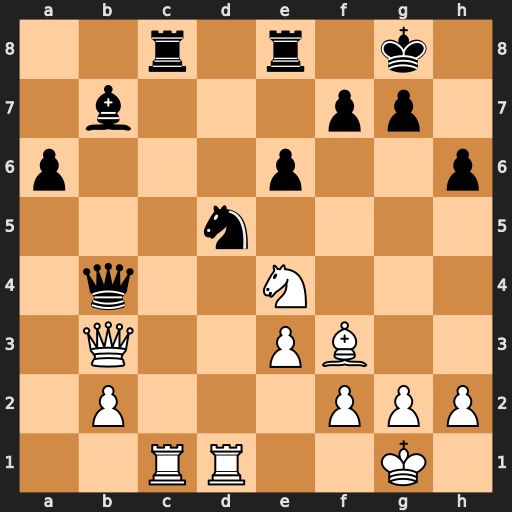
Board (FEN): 2r1r1k1/1b3pp1/p3p2p/3n4/1q2N3/1Q2PB2/1P3PPP/2RR2K1
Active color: w
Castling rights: -
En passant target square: -
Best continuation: Qxb4 Nxb4 Nd6 Bxf3 Nxe8 Rxe8 gxf3